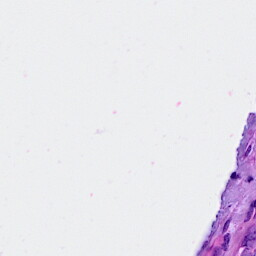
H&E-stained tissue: Breast